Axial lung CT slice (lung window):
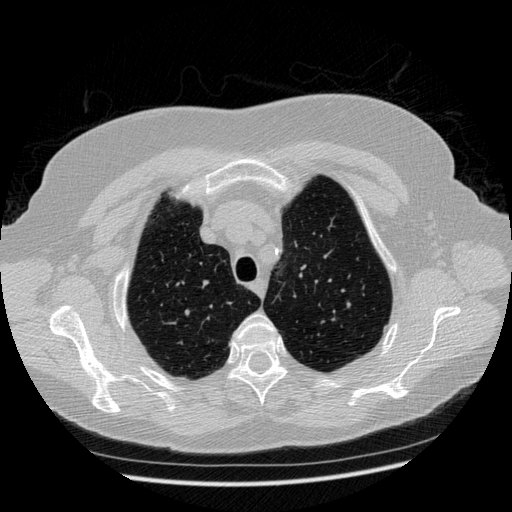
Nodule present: no